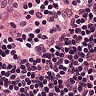
Metastatic tissue present: no